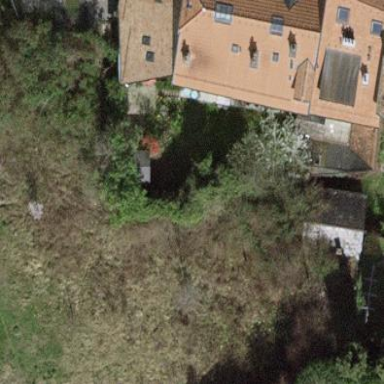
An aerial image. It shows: Garden surrounded by fence.